Question: Find the horizontal coordinate of the first time the ball hits the ground. The result is rounded down to the nearest integer. Note that when a collision occurs, there is no horizontal energy loss, and the vertical speed is reduced to 0.9 times the original speed.
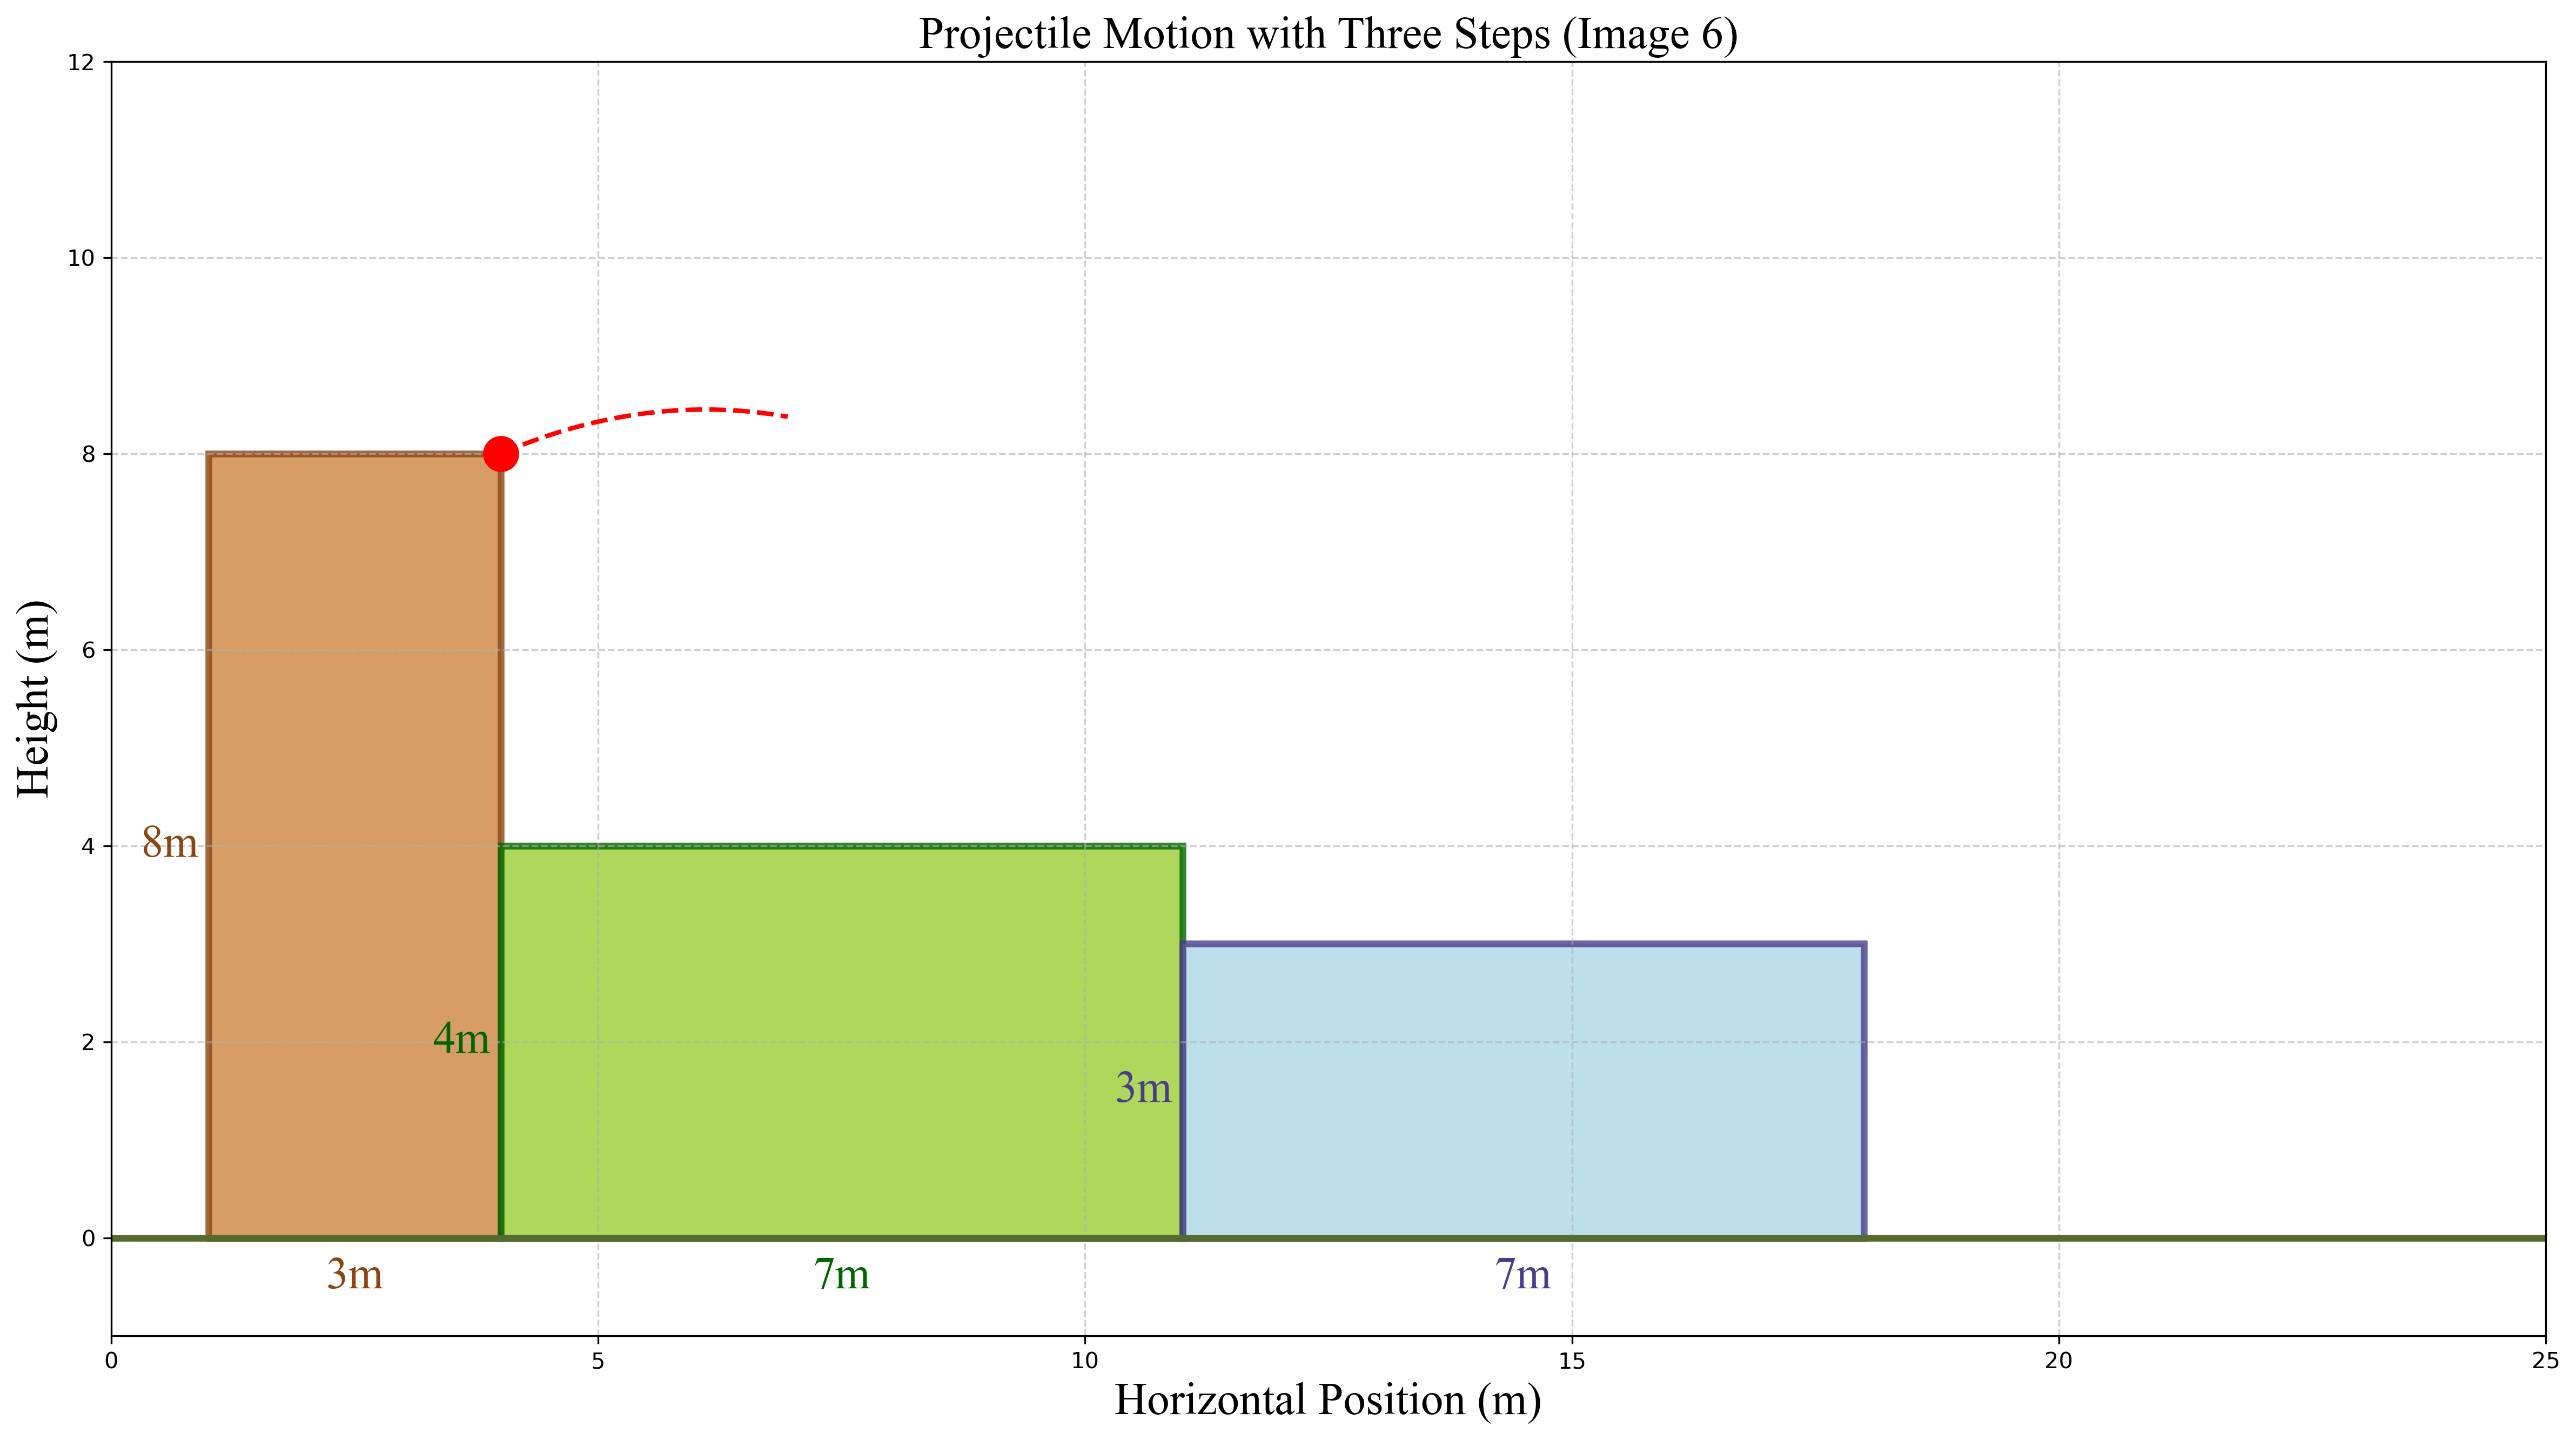
Answer: 28